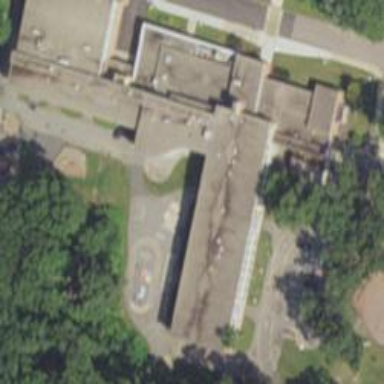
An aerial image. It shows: School building.